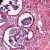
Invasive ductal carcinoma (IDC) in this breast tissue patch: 0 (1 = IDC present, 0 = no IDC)